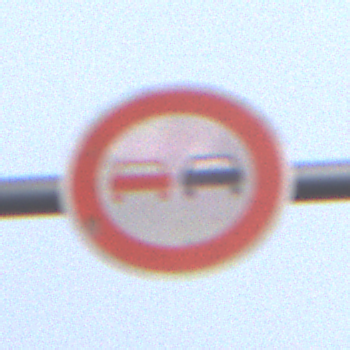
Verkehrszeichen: Ueberholverbot
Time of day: SunriseSunset
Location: Outdoor (Nature)
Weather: Overcast
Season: NotSpecified
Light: Natural